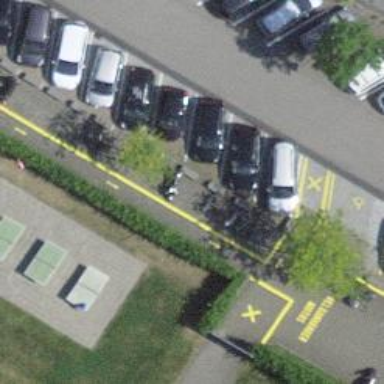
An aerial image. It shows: Bicycle rental facility.